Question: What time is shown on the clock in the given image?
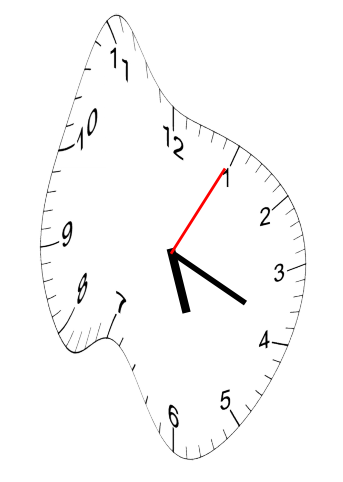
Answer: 05:19:05